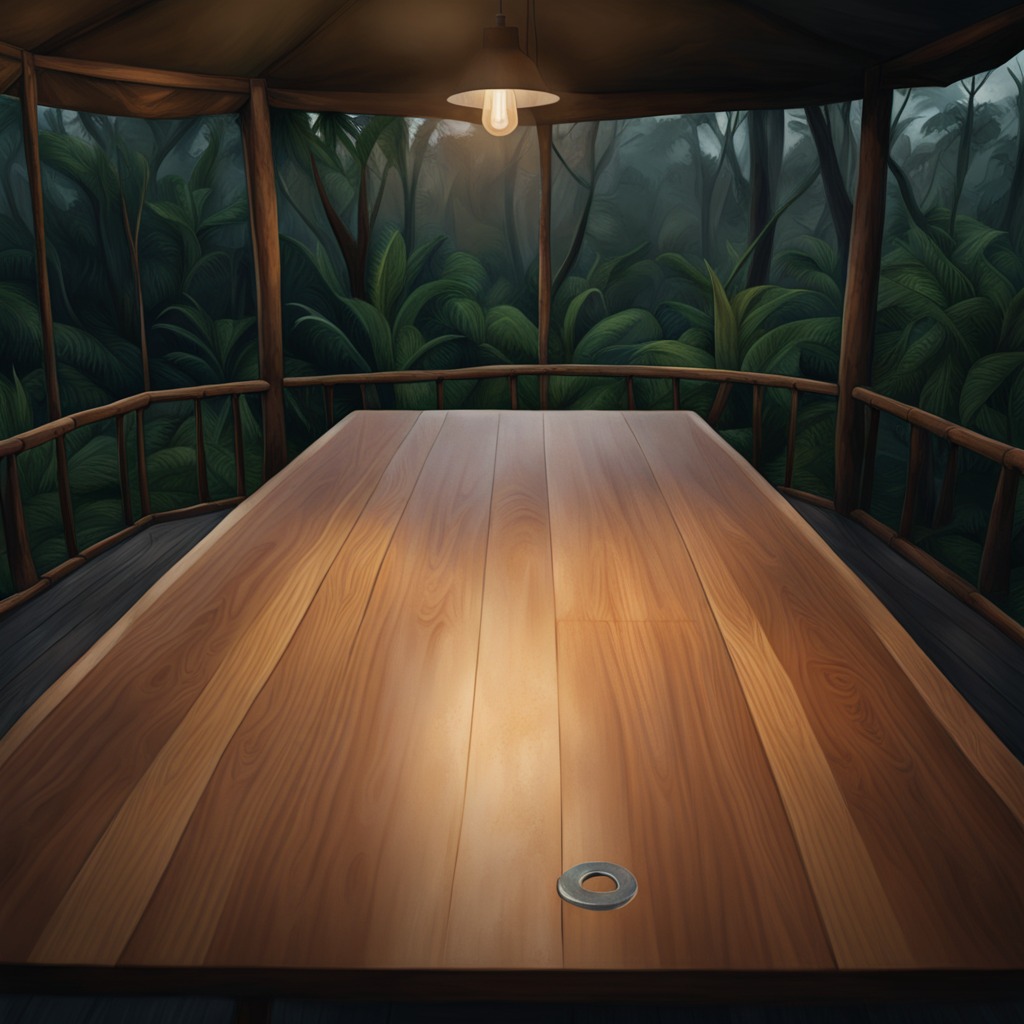
A flat metal washer lying on a clean wooden table inside a jungle field workshop tent at night dim ambient light soft shadows worn but